Field crop: maize
Growth stage: 2
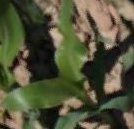
Species: maize